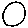
Label: circle